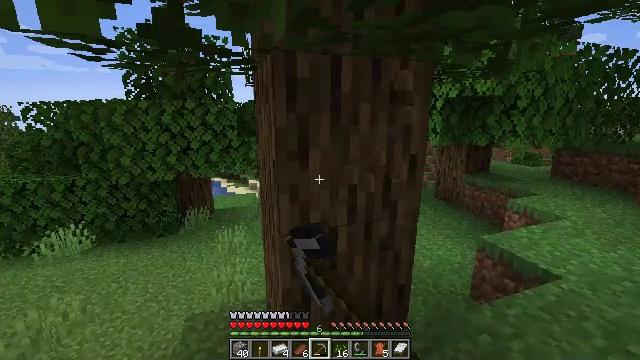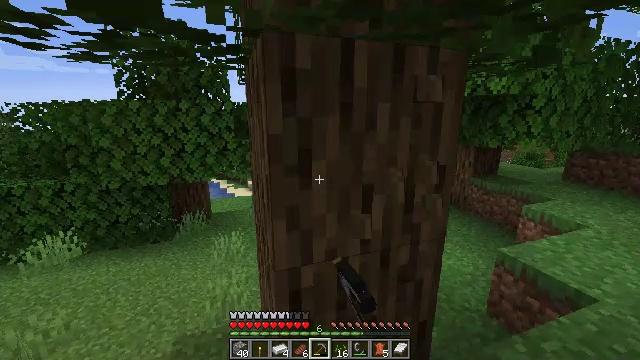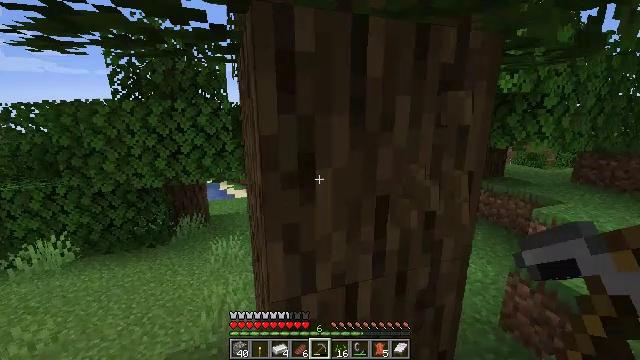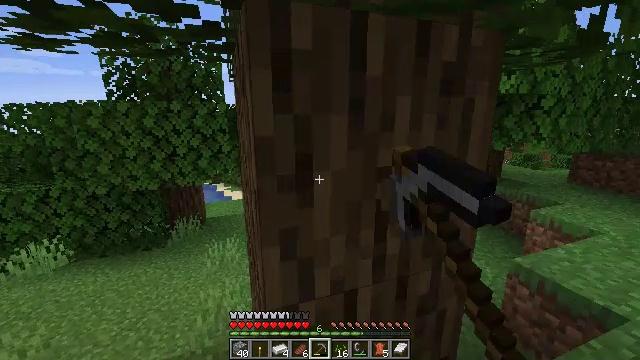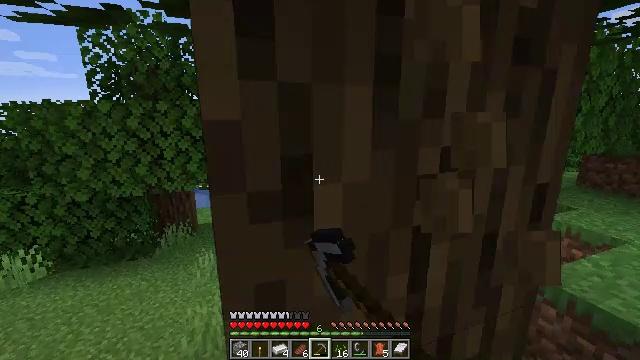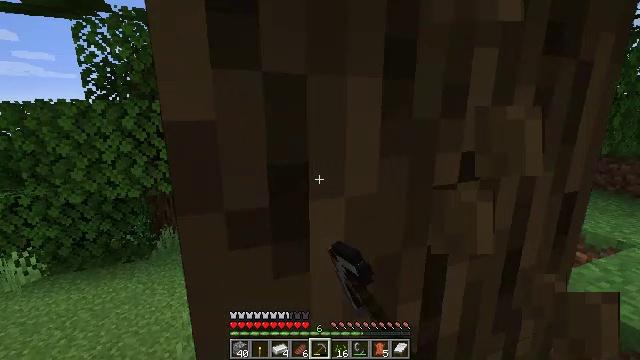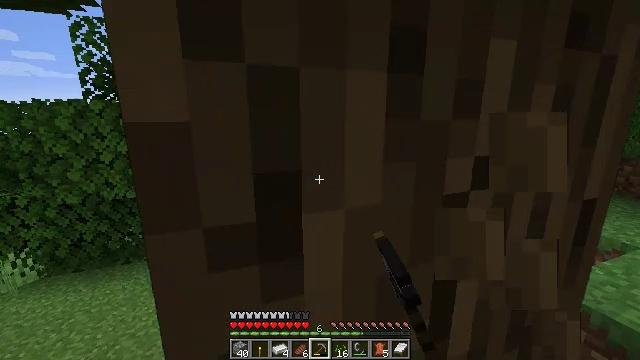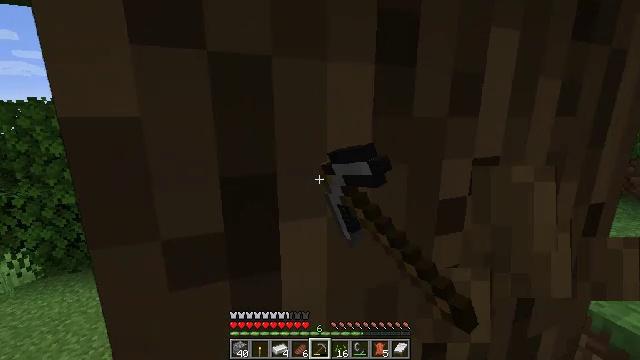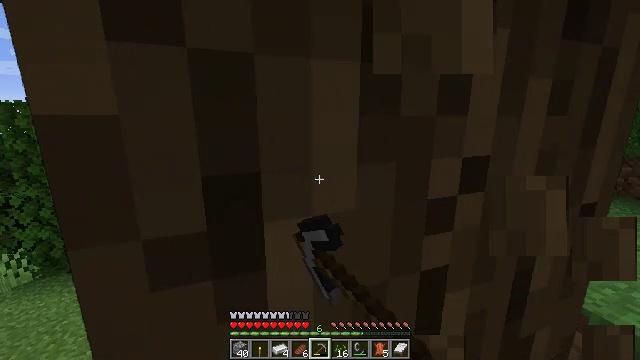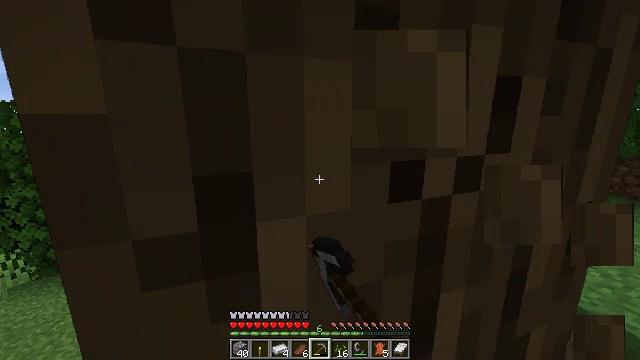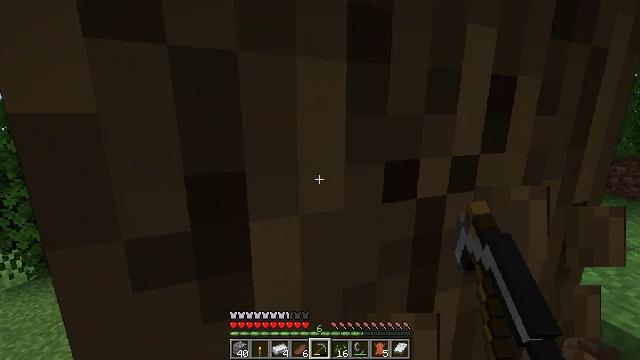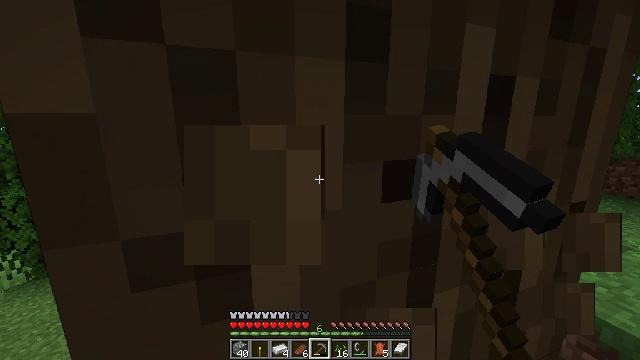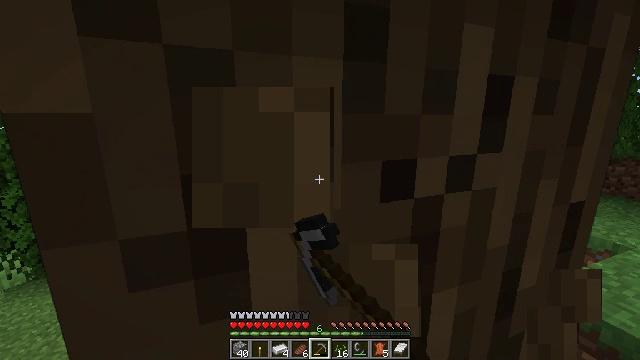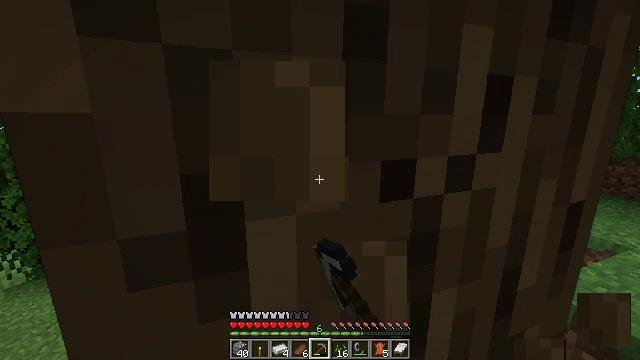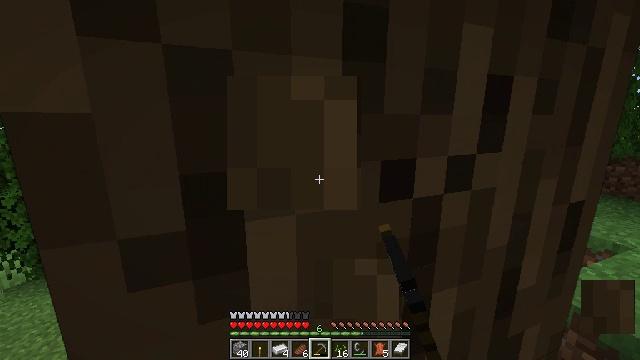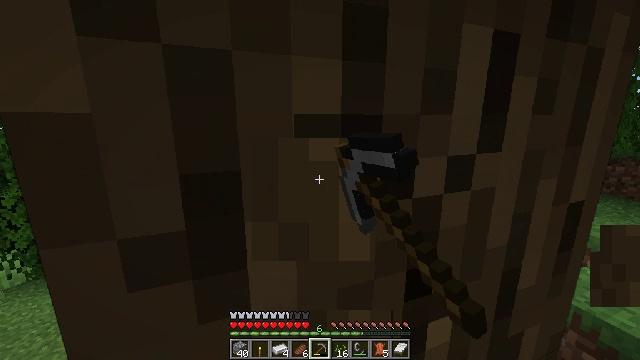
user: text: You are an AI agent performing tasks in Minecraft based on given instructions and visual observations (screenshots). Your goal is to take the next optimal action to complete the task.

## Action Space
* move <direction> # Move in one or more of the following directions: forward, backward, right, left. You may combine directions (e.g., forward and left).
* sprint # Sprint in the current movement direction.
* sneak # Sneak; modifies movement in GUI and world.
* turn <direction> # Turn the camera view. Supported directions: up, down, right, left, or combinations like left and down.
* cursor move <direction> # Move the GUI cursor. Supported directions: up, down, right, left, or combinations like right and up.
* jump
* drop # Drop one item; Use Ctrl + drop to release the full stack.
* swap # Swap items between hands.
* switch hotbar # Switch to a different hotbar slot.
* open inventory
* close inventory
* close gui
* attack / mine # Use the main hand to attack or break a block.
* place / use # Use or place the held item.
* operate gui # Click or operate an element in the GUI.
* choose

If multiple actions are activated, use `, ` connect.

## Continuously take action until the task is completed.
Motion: motion action
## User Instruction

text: Break the tree to get oak logs.
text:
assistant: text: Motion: move forward, attack / mine
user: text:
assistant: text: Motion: move forward, attack / mine
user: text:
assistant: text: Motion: move forward, attack / mine
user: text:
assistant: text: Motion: move forward, attack / mine
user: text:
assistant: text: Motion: attack / mine
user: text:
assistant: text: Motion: attack / mine
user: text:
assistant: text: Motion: attack / mine
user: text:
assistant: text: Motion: attack / mine
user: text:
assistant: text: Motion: attack / mine
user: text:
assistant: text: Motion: attack / mine
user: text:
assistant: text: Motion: attack / mine
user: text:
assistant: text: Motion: attack / mine
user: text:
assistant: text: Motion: attack / mine
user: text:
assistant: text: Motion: attack / mine
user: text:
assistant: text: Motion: attack / mine
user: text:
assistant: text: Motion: attack / mine
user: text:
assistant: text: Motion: attack / mine
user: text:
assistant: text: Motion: attack / mine
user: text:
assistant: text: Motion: attack / mine
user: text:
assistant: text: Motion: attack / mine
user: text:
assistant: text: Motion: attack / mine
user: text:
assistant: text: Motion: attack / mine
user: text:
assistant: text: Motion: attack / mine
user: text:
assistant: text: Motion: attack / mine
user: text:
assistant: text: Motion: attack / mine
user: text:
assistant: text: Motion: attack / mine
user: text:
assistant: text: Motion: attack / mine
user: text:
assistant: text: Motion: attack / mine
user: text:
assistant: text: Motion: attack / mine
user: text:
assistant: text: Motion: attack / mine